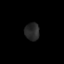
Tissue: skin
Cell type: Epithelial cells
Senescence score: 0.2793
Nuclear area (px): 252
Mean DAPI intensity: 39.552